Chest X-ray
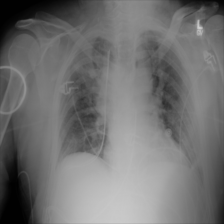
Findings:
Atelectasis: negative
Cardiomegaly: negative
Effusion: negative
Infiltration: negative
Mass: negative
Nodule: negative
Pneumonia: negative
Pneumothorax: negative
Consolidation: negative
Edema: negative
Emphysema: negative
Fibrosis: negative
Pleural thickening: negative
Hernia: negative